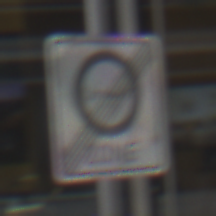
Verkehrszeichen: EndeUmweltzone
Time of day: Midday
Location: Outdoor (Urban)
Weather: Overcast
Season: NotSpecified
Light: Natural